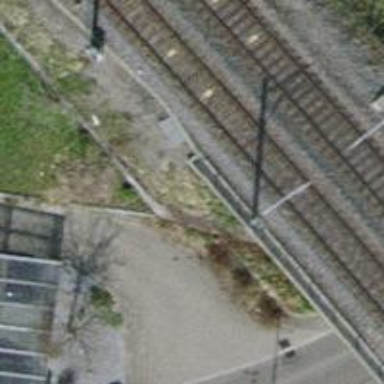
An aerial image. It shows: Single-track railway bridge with contact lines for electrification.